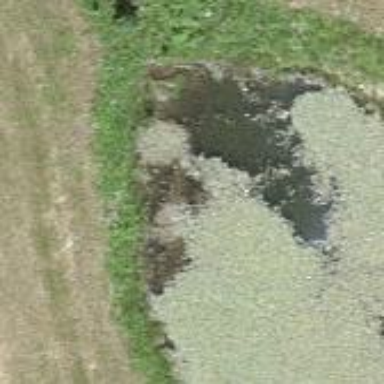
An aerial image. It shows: Pond with natural water.